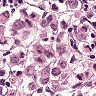
Metastatic tissue present: yes